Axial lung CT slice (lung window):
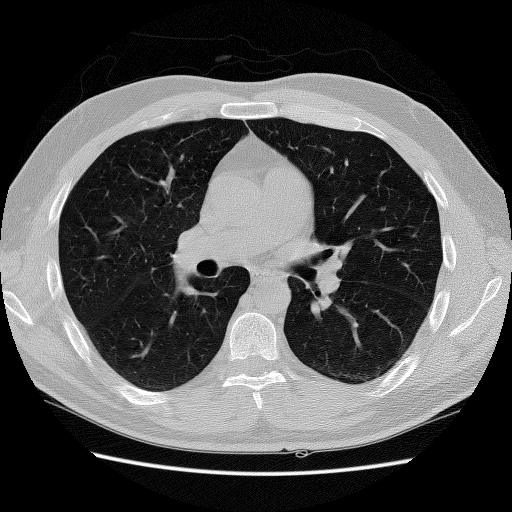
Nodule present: no